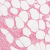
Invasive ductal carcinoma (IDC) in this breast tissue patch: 0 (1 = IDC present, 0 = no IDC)